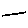
Label: line